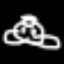
Label: frog